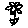
Label: flower